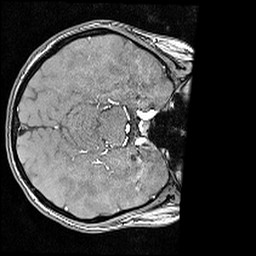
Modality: angio
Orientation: axial
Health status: ill
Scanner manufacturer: siemens
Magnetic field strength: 3 T
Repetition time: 0.023 s
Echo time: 0.00418 s